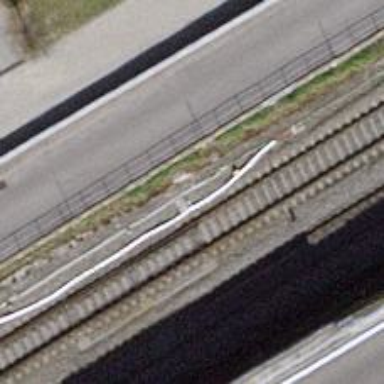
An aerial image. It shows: Railway switch.